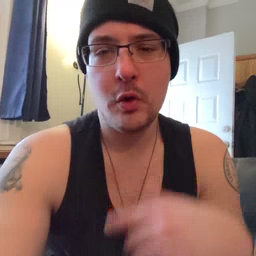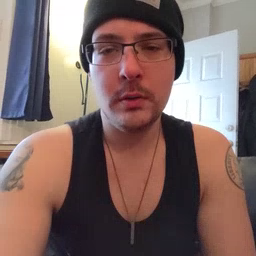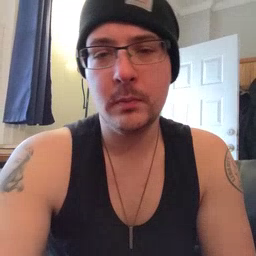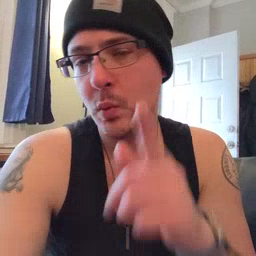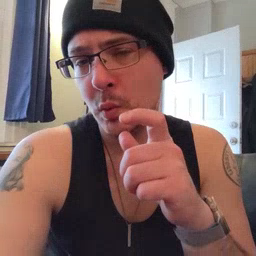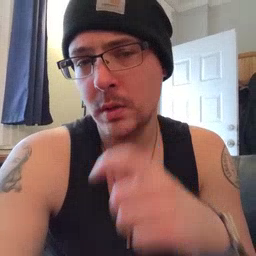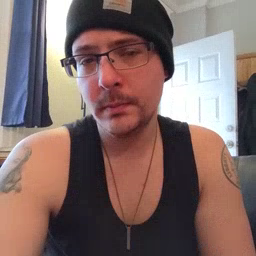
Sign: who